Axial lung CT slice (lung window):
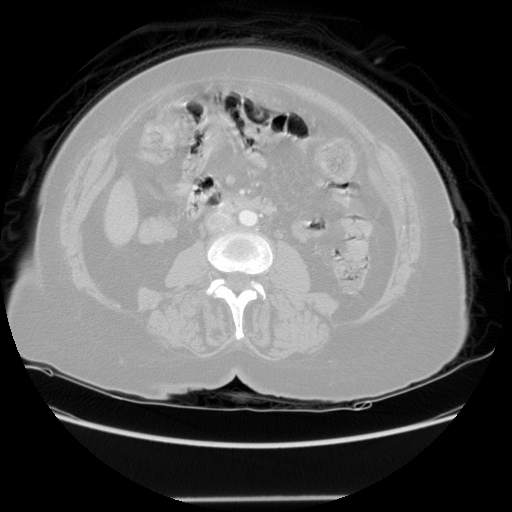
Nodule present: no